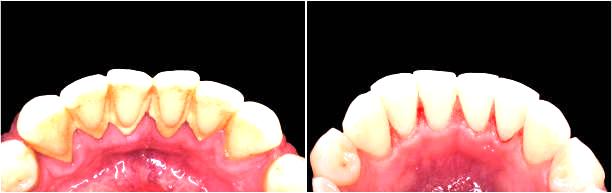
Condition: Calculus